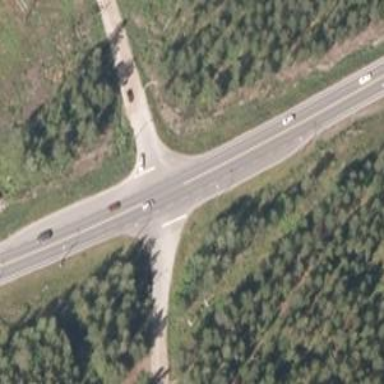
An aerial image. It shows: Stop road.